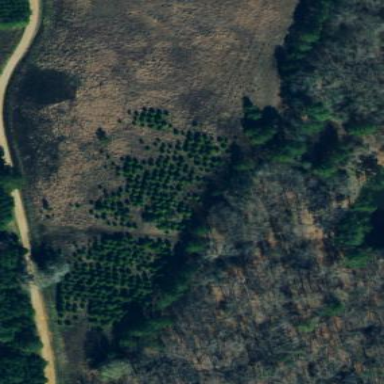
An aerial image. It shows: Evergreen needle-leaved forest.